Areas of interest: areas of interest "He Long Steel"
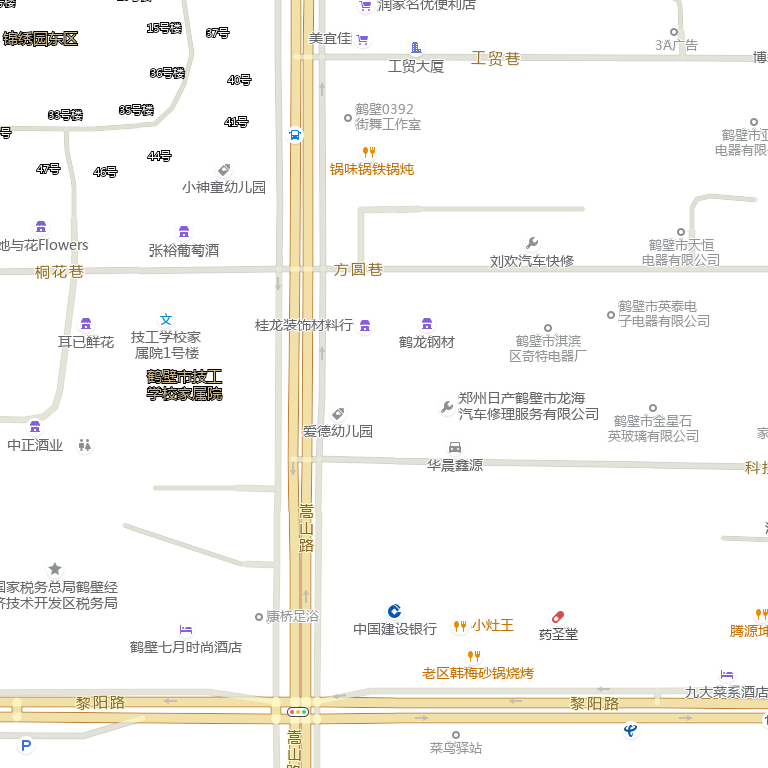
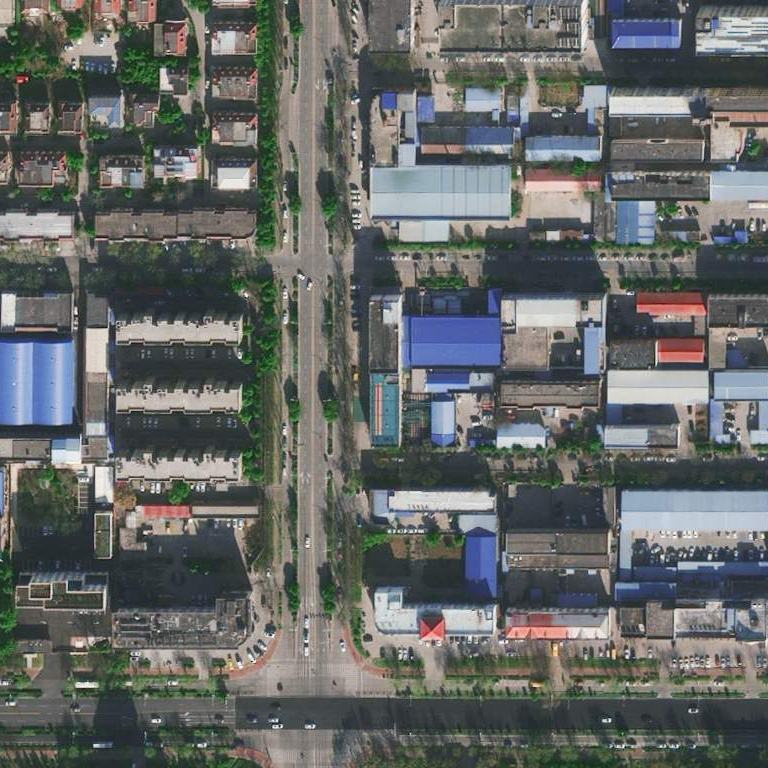